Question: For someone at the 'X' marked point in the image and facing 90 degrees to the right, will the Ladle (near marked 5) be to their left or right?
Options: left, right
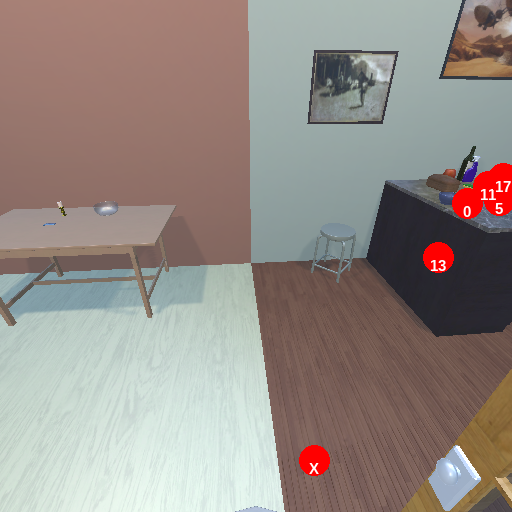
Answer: left